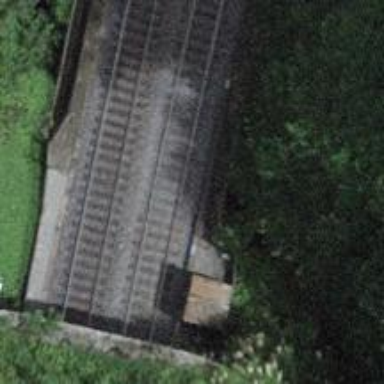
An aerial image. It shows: Bridge over electrified railway with contact lines.